Field crop: maize
Growth stage: 1
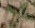
Species: atriplex